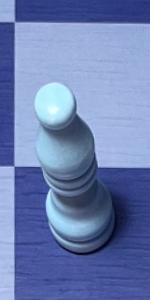
Label: Bishop_White